Field crop: maize
Growth stage: 2
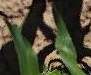
Species: maize